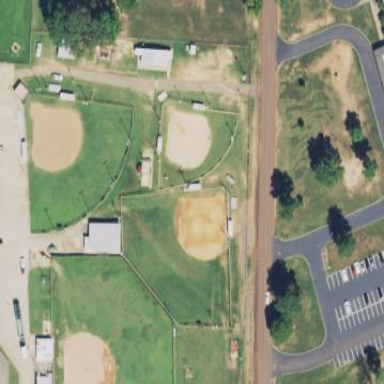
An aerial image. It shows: Softball pitch for leisure land activities.